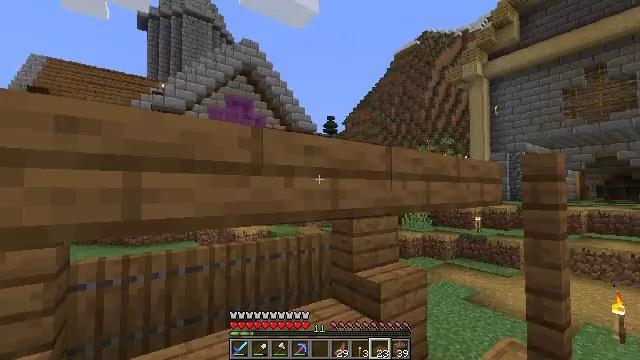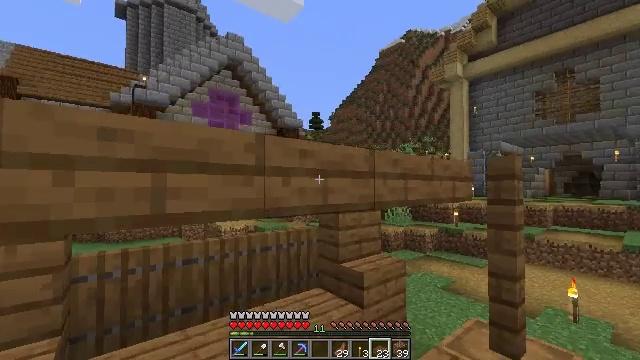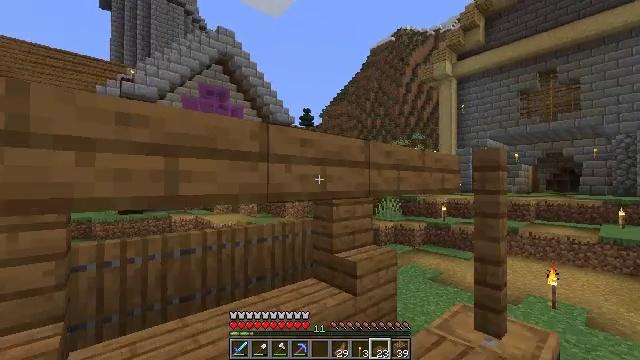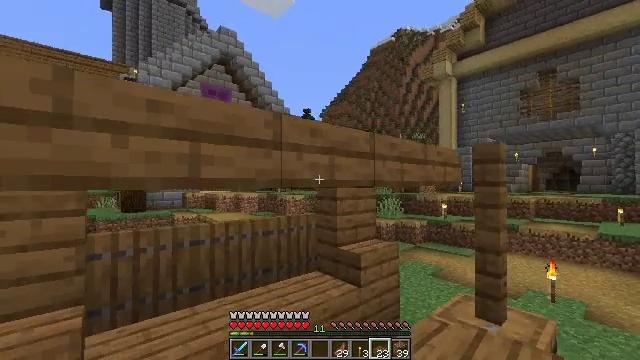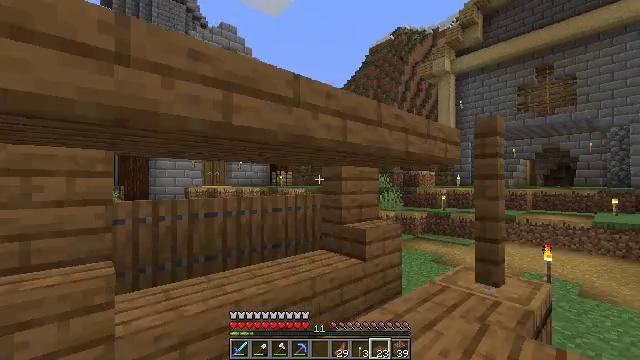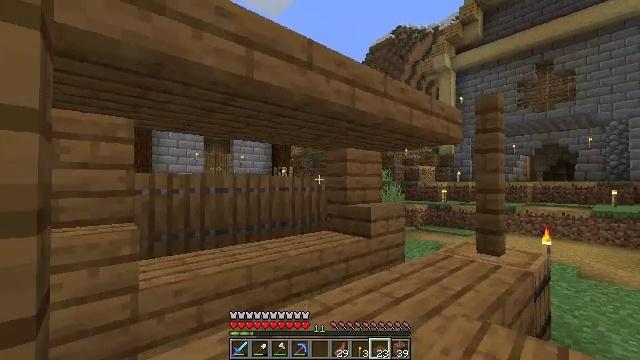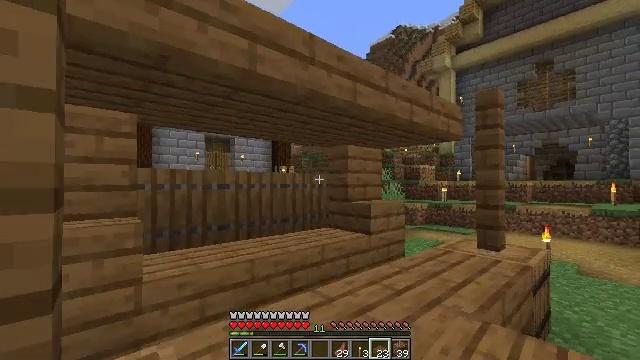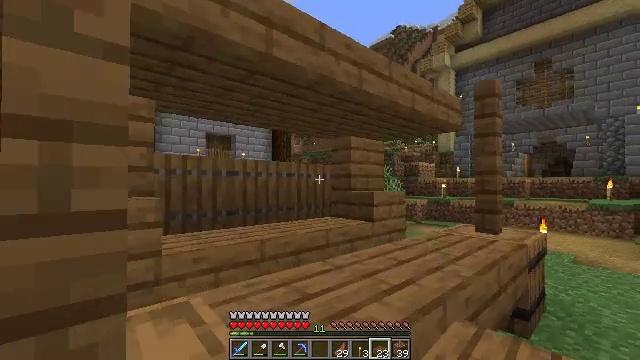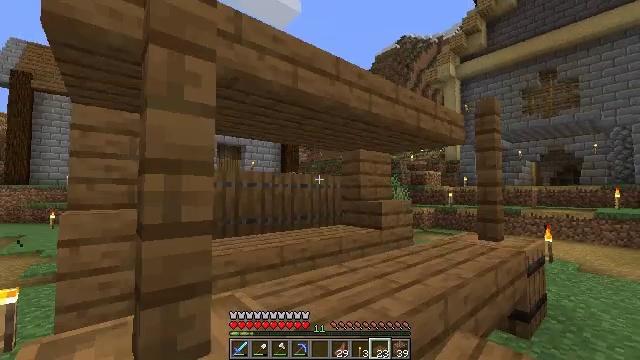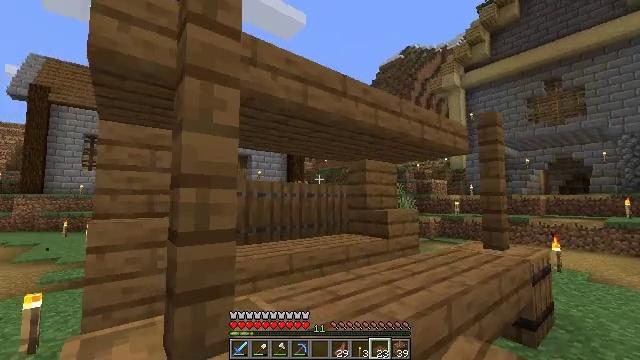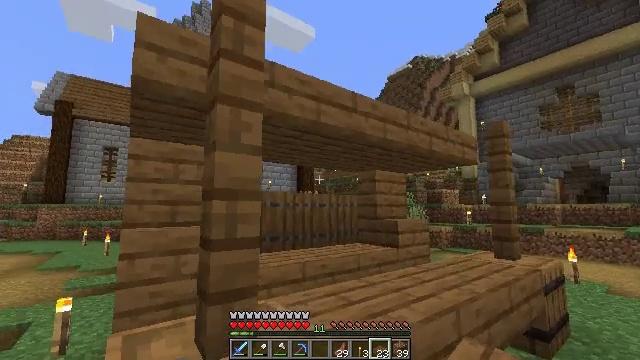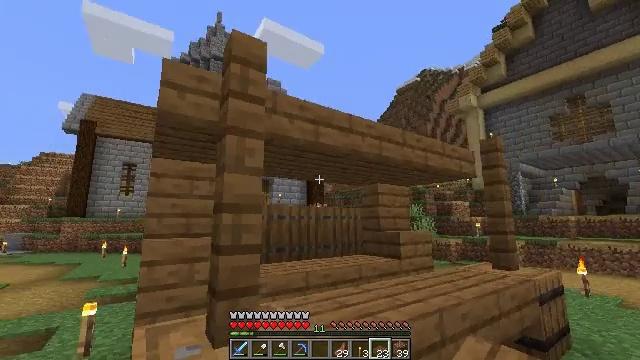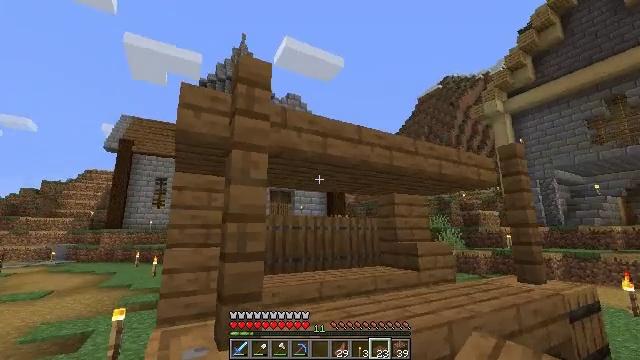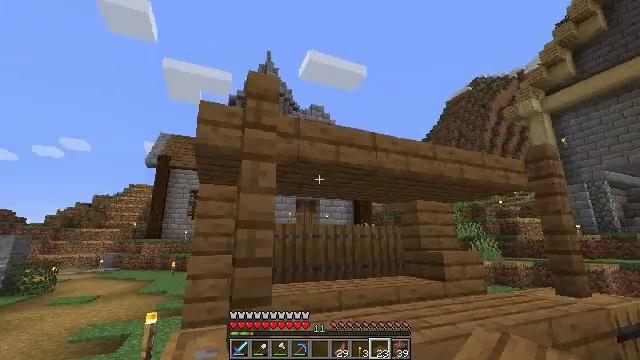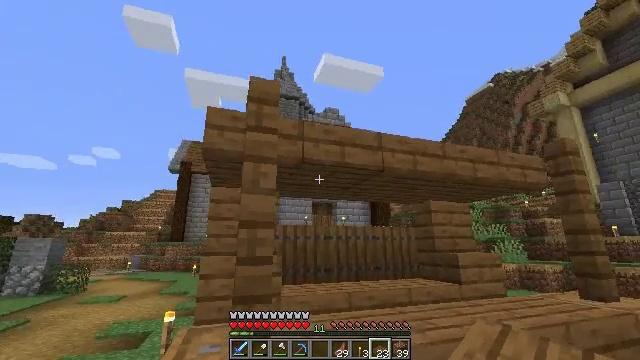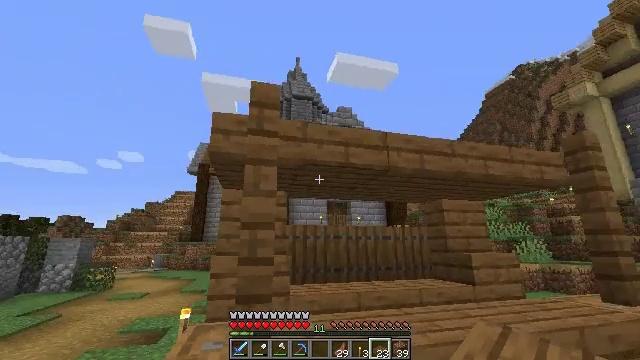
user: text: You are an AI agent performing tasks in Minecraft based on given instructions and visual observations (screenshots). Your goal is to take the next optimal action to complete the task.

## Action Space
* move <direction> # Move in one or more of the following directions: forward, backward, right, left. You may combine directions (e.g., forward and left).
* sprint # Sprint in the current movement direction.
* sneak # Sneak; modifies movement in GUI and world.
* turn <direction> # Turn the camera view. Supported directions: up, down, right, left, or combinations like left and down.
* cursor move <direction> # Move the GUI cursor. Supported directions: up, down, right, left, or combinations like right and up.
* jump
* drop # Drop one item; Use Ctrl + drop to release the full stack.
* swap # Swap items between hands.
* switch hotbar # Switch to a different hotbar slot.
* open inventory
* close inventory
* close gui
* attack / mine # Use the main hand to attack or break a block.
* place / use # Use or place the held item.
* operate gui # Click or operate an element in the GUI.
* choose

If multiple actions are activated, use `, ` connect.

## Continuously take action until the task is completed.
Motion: motion action
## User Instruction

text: Break the spruce fence to collect it.
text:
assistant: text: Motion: move back and move left, turn right
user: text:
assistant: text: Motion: move back and move left, turn right
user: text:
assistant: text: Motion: move back and move left
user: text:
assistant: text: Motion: move back and move left
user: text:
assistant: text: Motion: move back and move left
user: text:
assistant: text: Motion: move back and move left
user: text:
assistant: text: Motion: move back
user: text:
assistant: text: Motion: move back, turn left and up
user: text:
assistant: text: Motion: move back, turn left and up
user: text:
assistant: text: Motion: move back and move right, turn left and up
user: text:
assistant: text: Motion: move right, turn left and up
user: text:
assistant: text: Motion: move right, turn left and up
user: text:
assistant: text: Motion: move right, turn left and up
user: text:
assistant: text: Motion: move right, turn left
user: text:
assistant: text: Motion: move right, turn left
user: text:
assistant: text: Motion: move right, turn left
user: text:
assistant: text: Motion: move right, turn left
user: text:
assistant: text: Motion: move right, turn left
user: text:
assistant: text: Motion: move right, turn left
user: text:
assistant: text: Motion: move right, turn left
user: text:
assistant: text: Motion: move right, turn left and down
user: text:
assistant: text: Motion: move right, turn left and down
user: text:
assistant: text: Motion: move right, turn left
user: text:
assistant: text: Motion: move right, turn left
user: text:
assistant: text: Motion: move right, turn left
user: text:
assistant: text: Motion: move right, turn left
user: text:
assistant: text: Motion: move right, turn left
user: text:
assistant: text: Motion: move right, turn left
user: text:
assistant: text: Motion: move right, turn left and down
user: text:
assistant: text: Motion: move right, turn left